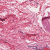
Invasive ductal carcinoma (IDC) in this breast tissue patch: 0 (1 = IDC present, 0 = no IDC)